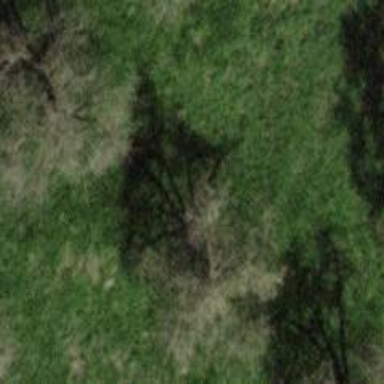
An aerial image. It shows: Single tag "natural: tree."